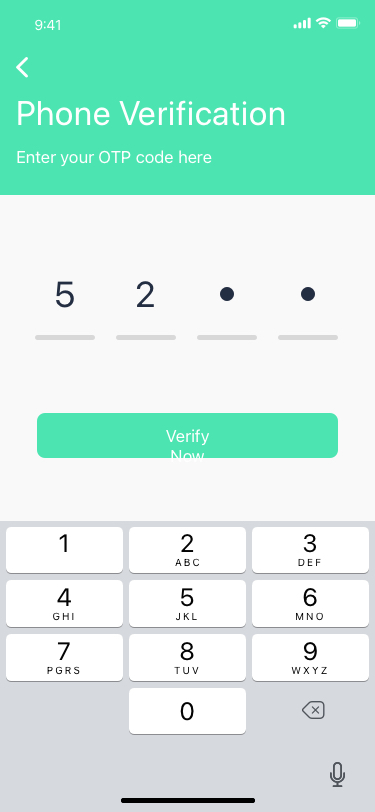
Text in this UI design:
Verify Now
Enter your OTP code here
Phone Verification
5
2